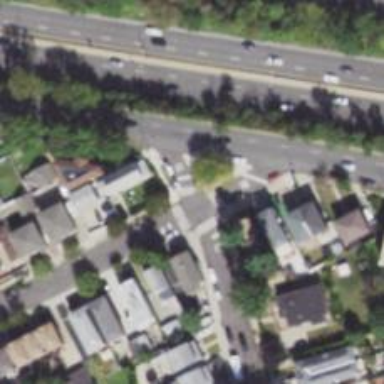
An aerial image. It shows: Marked crossing on footway.